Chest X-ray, PA view. Patient: 46 years old, sex F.
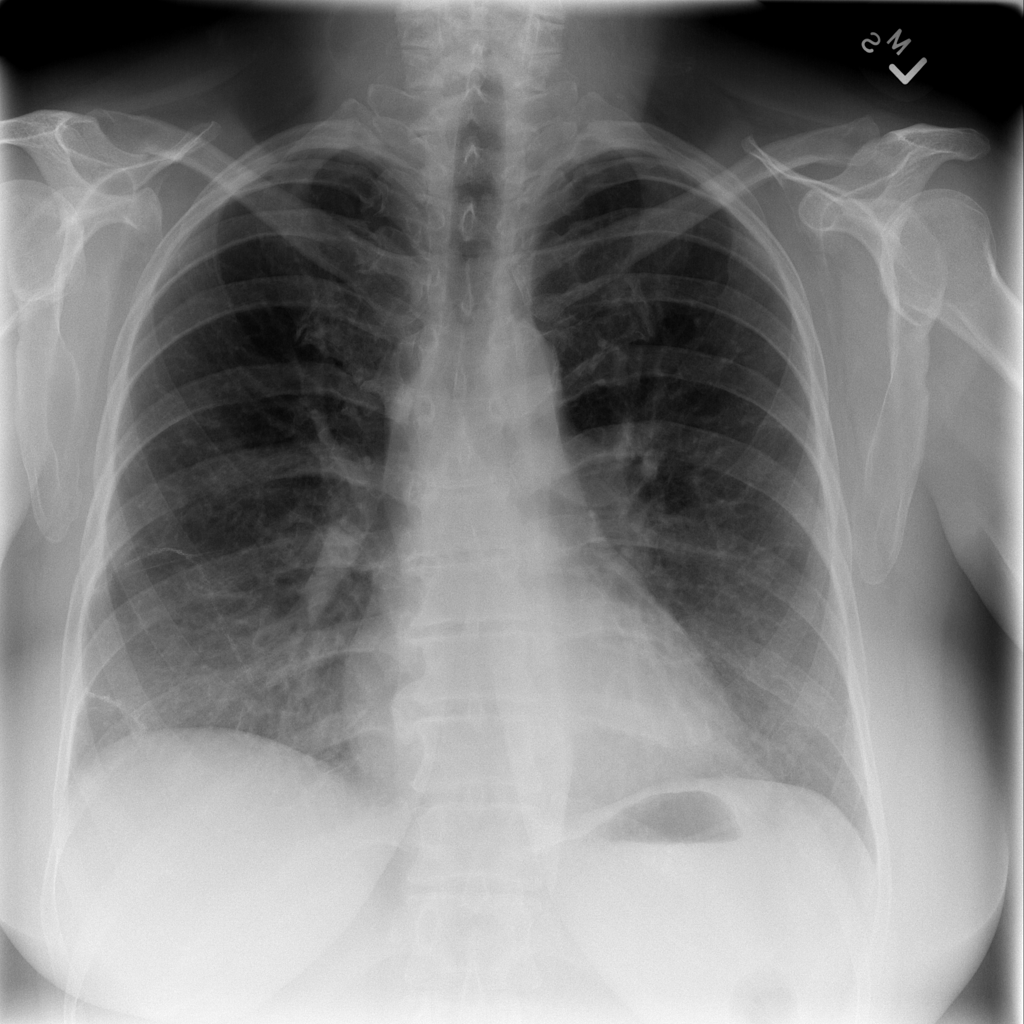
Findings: No Finding